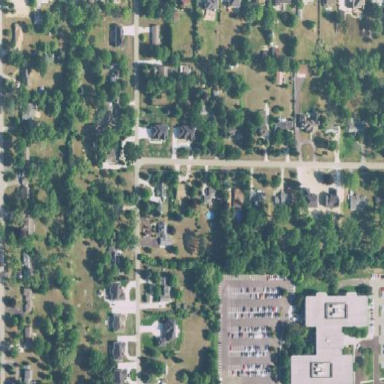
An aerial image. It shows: Single-family residential area.